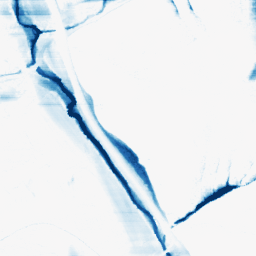
Category: morphological
Decomposition family: morphological_rect
Decomposition parameters: operation: closing
width: 50
height: 3
Upsampling method: regularized
Upsampling parameters: scale: 2
lambda_reg: 0.001
Upsampling scale: 2